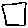
Label: square